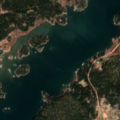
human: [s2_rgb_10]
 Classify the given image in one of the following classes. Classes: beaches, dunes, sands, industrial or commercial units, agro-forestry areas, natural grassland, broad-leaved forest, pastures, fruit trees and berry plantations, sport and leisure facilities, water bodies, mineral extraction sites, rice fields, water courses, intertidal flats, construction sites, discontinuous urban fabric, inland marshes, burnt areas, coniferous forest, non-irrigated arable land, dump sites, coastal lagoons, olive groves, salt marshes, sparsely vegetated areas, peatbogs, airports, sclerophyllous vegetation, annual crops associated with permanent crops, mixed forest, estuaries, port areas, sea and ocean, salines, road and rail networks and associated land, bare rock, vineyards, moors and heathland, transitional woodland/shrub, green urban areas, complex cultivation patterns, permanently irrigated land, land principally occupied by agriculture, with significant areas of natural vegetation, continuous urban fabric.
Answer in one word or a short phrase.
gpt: land principally occupied by agriculture, with significant areas of natural vegetation, coniferous forest, mixed forest, sea and ocean